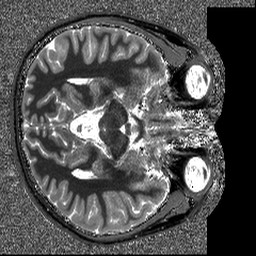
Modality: T1map
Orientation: axial
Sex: male